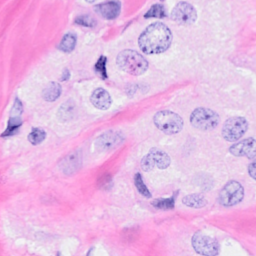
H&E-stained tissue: Breast